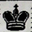
Piece: bK